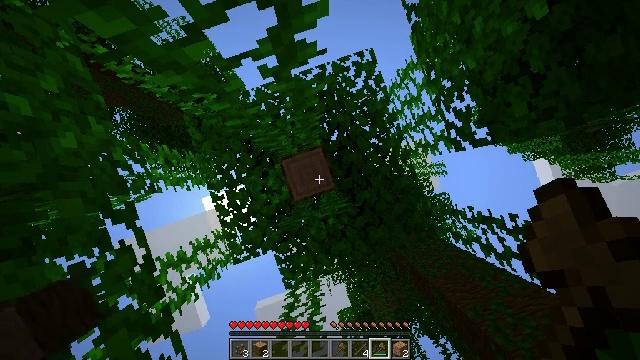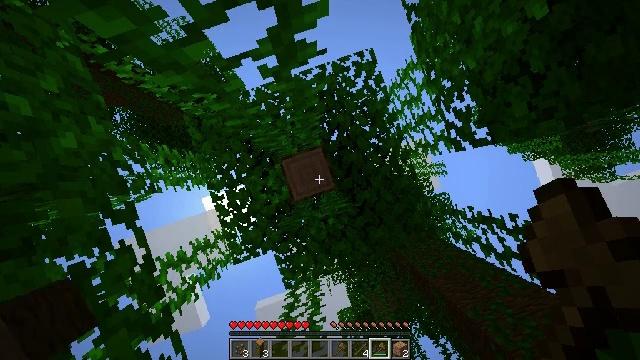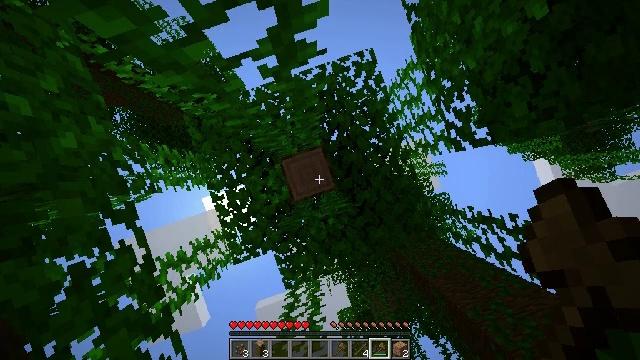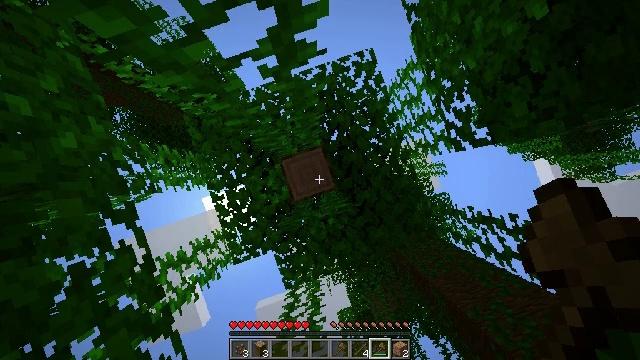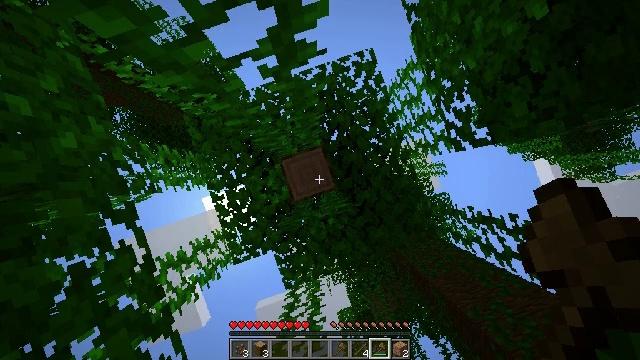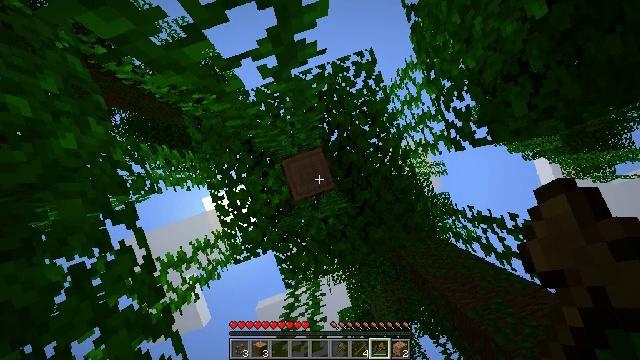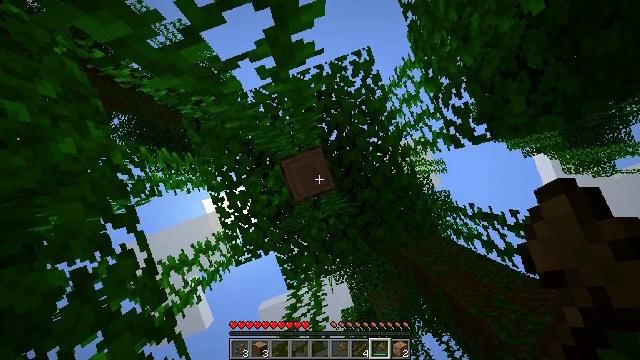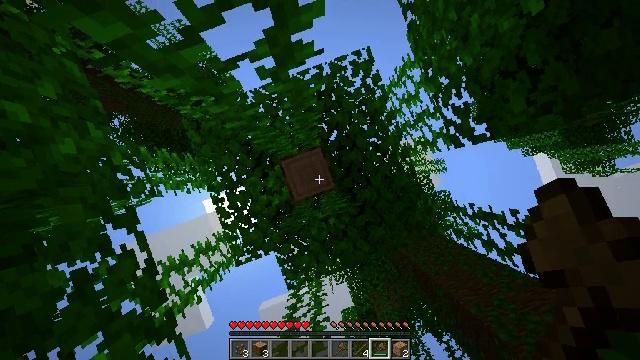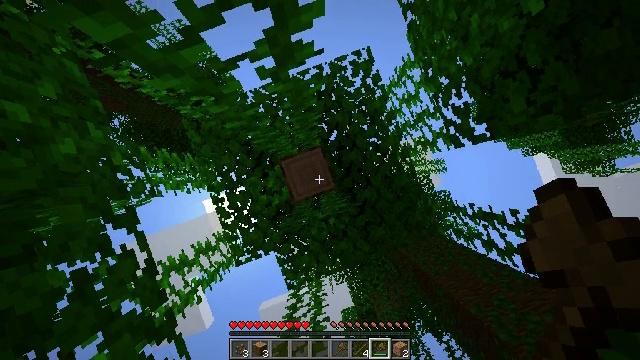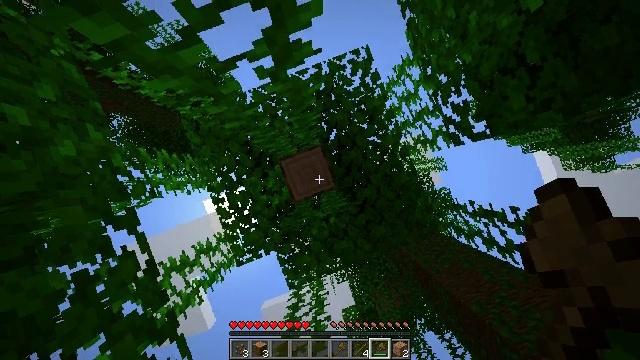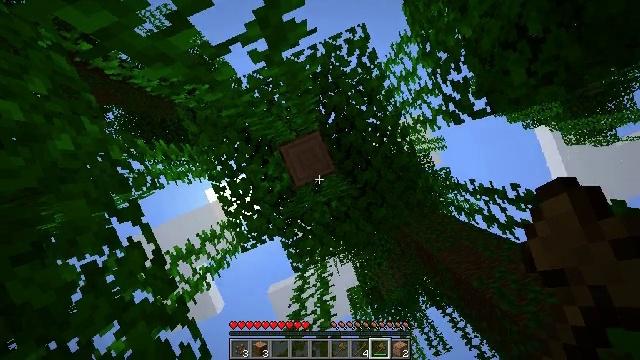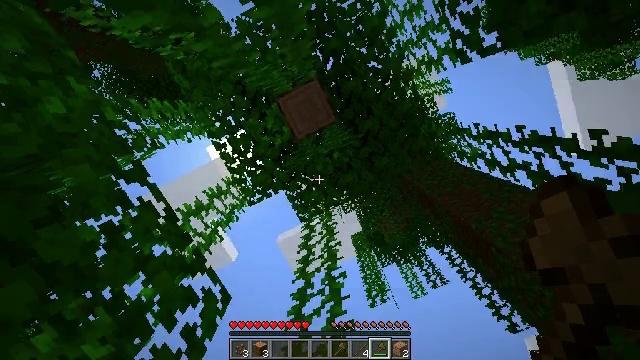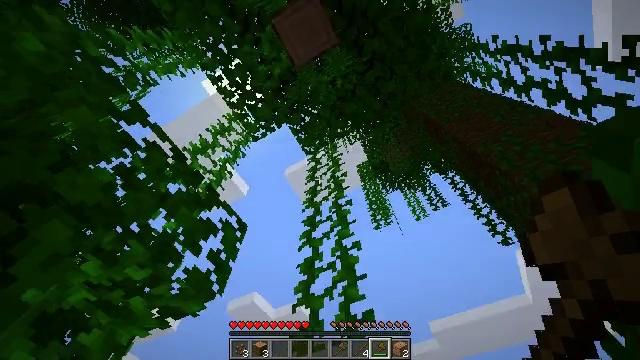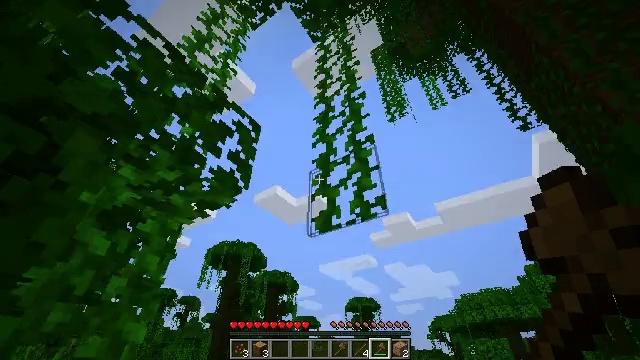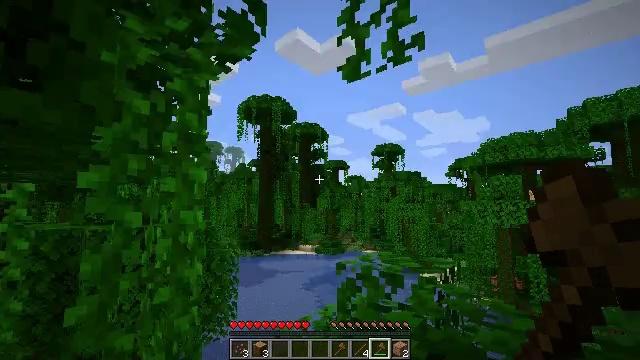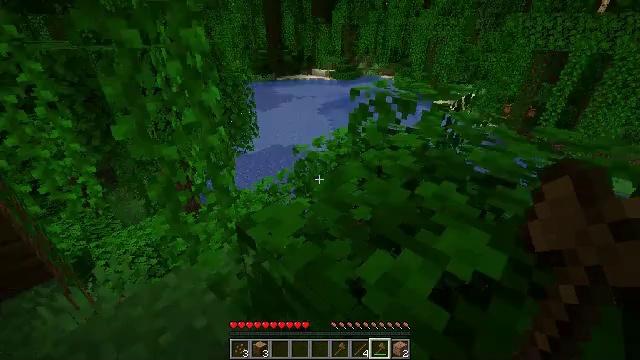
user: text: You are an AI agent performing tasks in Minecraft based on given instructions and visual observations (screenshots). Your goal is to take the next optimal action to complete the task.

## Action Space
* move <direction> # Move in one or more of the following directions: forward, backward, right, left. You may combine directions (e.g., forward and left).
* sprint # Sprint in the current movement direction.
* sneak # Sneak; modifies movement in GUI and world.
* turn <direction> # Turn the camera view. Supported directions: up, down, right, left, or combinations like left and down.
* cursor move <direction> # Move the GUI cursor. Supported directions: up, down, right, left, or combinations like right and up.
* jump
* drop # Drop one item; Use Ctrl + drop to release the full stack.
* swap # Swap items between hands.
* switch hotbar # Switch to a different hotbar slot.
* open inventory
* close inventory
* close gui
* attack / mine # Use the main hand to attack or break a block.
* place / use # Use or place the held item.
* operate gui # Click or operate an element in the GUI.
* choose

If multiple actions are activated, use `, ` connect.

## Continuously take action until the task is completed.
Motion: motion action
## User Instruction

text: Collect the jungle log for building.
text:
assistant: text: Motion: attack / mine
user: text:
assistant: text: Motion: attack / mine
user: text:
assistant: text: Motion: attack / mine
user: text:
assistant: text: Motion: attack / mine
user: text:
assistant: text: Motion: attack / mine
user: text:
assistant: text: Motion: turn left
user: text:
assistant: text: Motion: no_op
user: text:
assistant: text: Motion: no_op
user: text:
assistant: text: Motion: no_op
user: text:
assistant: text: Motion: turn left and down
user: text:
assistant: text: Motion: turn left and down
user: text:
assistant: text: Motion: turn left and down
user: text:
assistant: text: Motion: turn left and down
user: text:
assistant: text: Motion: turn left and down
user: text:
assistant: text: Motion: turn left and down
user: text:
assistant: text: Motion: turn down
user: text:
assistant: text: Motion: turn down
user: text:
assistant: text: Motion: turn down
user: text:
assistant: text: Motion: turn down
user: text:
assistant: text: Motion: turn down
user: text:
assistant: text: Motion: turn down
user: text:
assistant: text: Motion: turn down
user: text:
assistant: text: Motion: turn down
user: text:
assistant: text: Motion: turn down
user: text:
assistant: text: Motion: turn down
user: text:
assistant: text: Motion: turn left and down
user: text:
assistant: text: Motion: turn left and down
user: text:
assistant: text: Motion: turn left and down
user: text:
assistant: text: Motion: no_op
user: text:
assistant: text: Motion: attack / mine